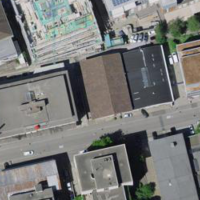
EUNIS habitat code: 54
Species observed at this site:
Allium ursinum